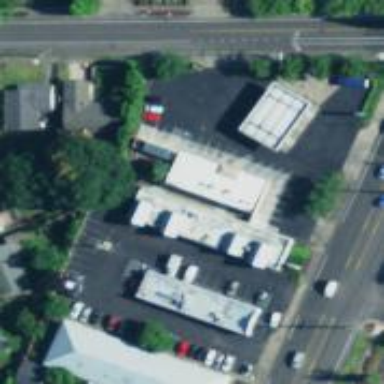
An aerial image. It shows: Convenience shop.